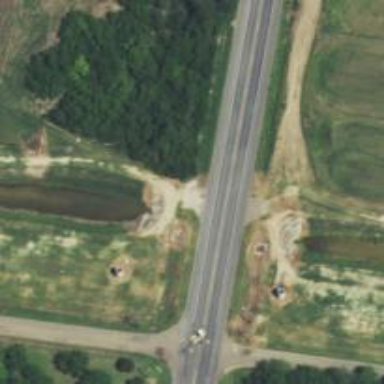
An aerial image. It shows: Culvert underpass for canal.